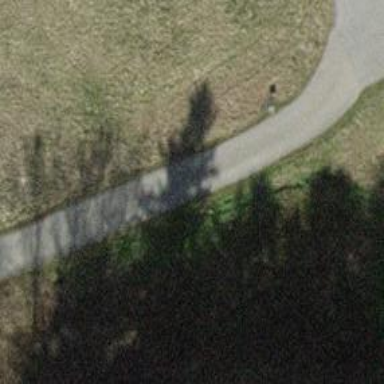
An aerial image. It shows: Paved track serving as grade 1 alley.